Question: ## Steps to reproduce this bug:
- - -
Run the application, start resizing the form to lower sizes, notice that lower than 200 px you won't be able to click in the form frame anymore (title frame and sides).
:(

## Colors
This only happens with "Click-Through" colors such as:
'''
Black
DarkGray
DarkGreen
DarkMagenta
DimGray
ForestGreen
Fuchsia
Gainsboro
Gray
Green
Honeydew
LightGray
LightGreen
Lime
LimeGreen
Magenta
PaleGreen
Plum
Purple
Silver
Thistle
Violet
White
WhiteSmoke
'''
## Possible way-out
Dealing with Windows messages may be the last resort... but why this happens?
'''
private const int WM_NCHITTEST = 0x84;
private const int cGrip = 20;
private const int cCaption = 35;
private const int cBorder = 7;
protected override void WndProc(ref Message m)
{
if (stage == 0 || stage == 4)
{
if (m.Msg == (int)WM_NCHITTEST)
{
#region Hit Test
// Trap WM_NCHITTEST
Point pos = new Point(m.LParam.ToInt32() & 0xffff, m.LParam.ToInt32() >> 16);
pos = this.PointToClient(pos);
//Bottom Left
if (pos.X <= cGrip && pos.Y >= this.ClientSize.Height - cGrip)
{
m.Result = (IntPtr)HitTest.HTBOTTOMLEFT;
return;
}
//Bottom Right
else if (pos.X >= this.ClientSize.Width - cGrip &&
pos.Y >= this.ClientSize.Height - cGrip)
{
m.Result = (IntPtr)HitTest.HTBOTTOMRIGHT;
return;
}
//Top Left
else if (pos.Y <= cBorder && pos.X <= cBorder)
{
m.Result = (IntPtr)HitTest.HTTOPLEFT;
return;
}
//Top Right
else if (pos.Y <= cBorder && pos.X >= this.ClientSize.Width - cBorder)
{
m.Result = (IntPtr)HitTest.HTTOPRIGHT;
return;
}
//Top
else if (pos.Y <= cBorder)
{
m.Result = (IntPtr)HitTest.HTTOP;
return;
}
//Caption
else if (pos.Y < cCaption && pos.X > 50 && pos.Y < ClientSize.Width)
{
m.Result = (IntPtr)HitTest.HTCAPTION;
return;
}
//Bottom
else if (pos.Y >= this.ClientSize.Height - cBorder)
{
m.Result = (IntPtr)HitTest.HTBOTTOM;
return;
}
//Left
else if (pos.X <= cBorder)
{
m.Result = (IntPtr)HitTest.HTLEFT;
return;
}
//Right
else if (pos.X >= this.ClientSize.Width - cBorder)
{
m.Result = (IntPtr)HitTest.HTRIGHT;
return;
}
#endregion
}
}
base.WndProc(ref m);
}
'''
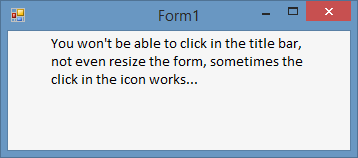
Answer: Quick way out:
After a month, I finally discovered something that Works (but it is something bad at the moment, since my program needs the less flickering of the form as possible)
Just make a ResizeBegin and ResizeEnd and change the color of transparency key and the backcolor of the form.
'''
private void Legacy_ResizeBegin(object sender, EventArgs e)
{
//By changing the this properties, the form, somehow, don't loose the hittest..
panelTransparent.BackColor = Color.WhiteSmoke;
this.TransparencyKey = Color.WhiteSmoke;
}
private void Legacy_ResizeEnd(object sender, EventArgs e)
{
panelTransparent.BackColor = Color.LimeGreen;
this.TransparencyKey = Color.LimeGreen;
}
'''